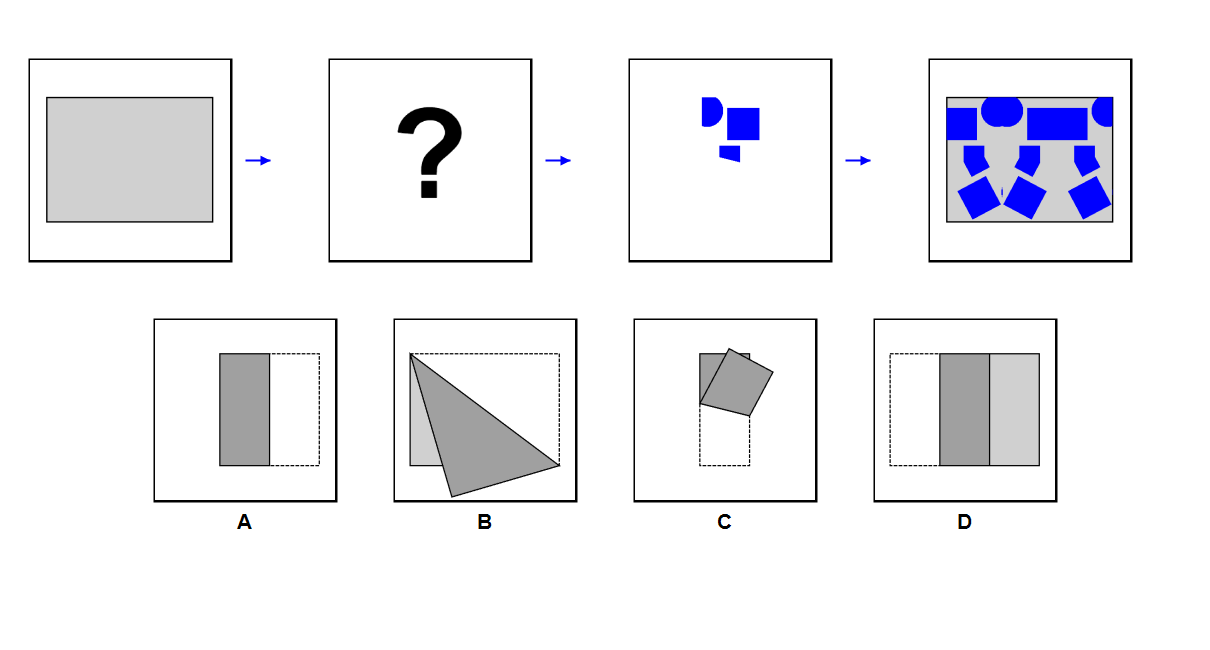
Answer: B